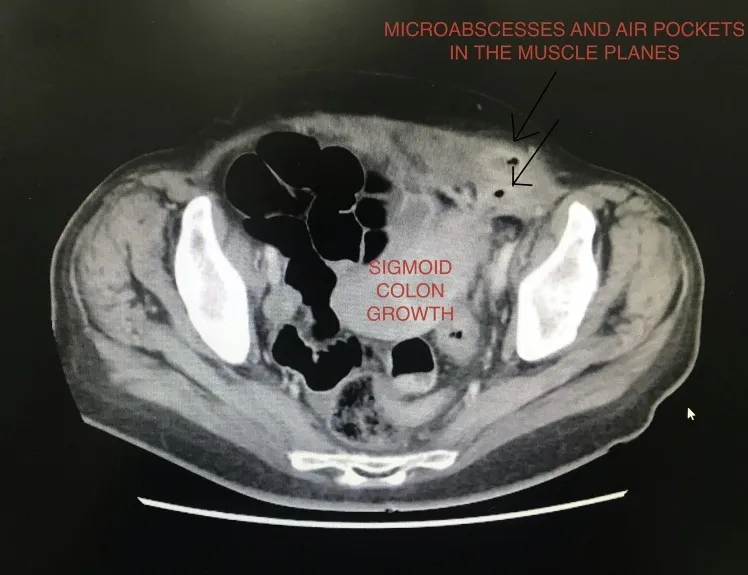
Microabscesses and air pockets in the muscular planes along the sigmoid growth.
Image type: radiology (ct)